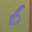
Label: 6